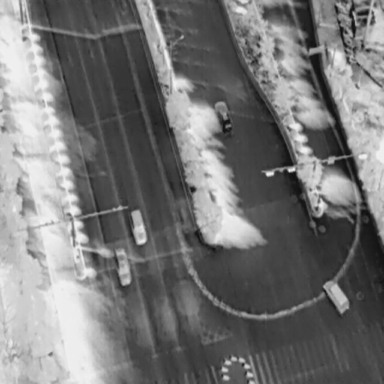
There are four Cars in the infrared image.